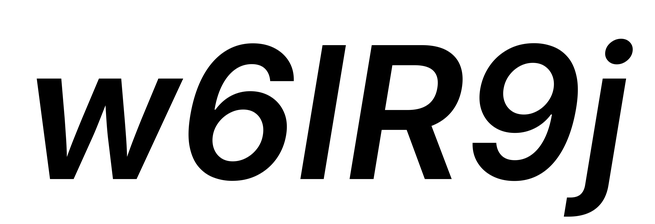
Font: Inter-Italic_SemiBold_Italic